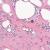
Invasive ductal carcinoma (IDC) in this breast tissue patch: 0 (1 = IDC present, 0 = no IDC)